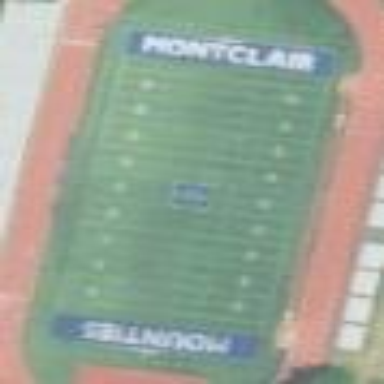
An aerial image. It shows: American football pitch for leisure and sport activities.